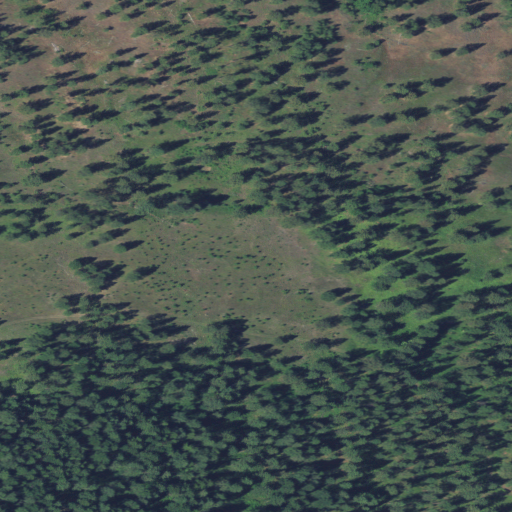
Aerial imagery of plain(s) in Oregon named Soap Flat containing evergreen forest, shrub, and grassland